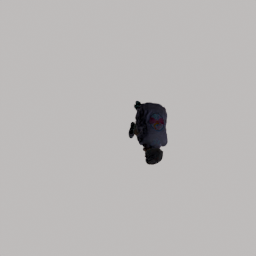
Label: people